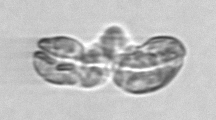
Label: Karenia